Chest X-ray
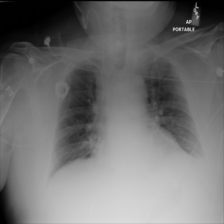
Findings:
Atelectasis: negative
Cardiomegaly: negative
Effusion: negative
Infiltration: negative
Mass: negative
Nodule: negative
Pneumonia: negative
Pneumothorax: negative
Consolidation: negative
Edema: negative
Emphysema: negative
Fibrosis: negative
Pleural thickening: negative
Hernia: negative